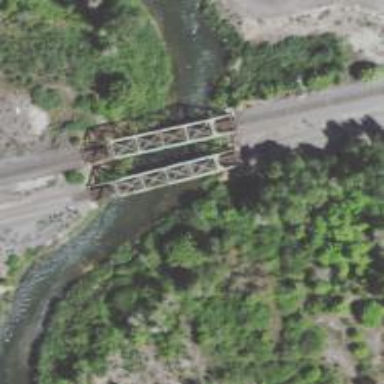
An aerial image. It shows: Bridge with two railway tracks.